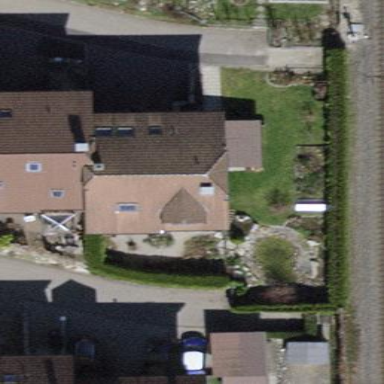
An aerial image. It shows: Terrace building with gabled roof oriented across.